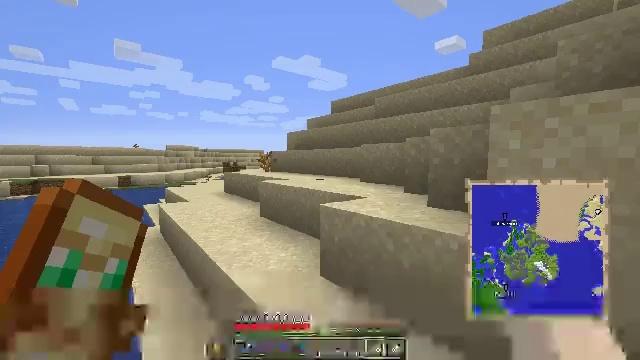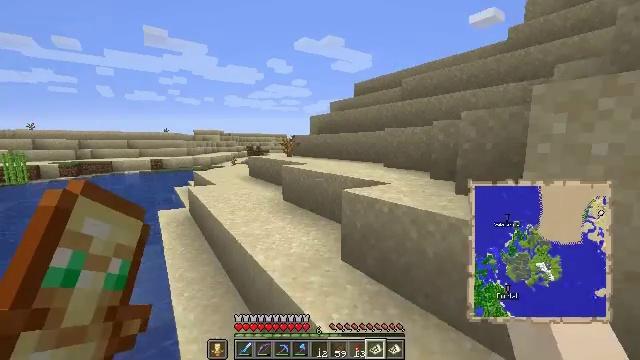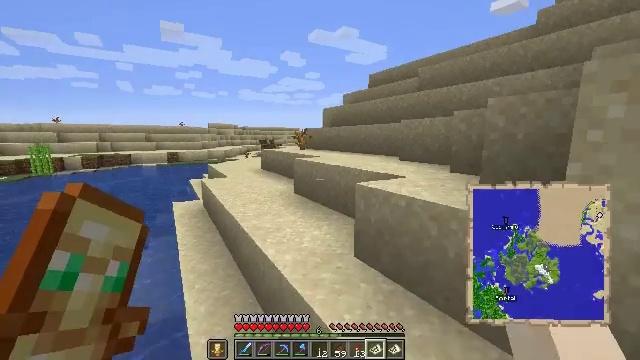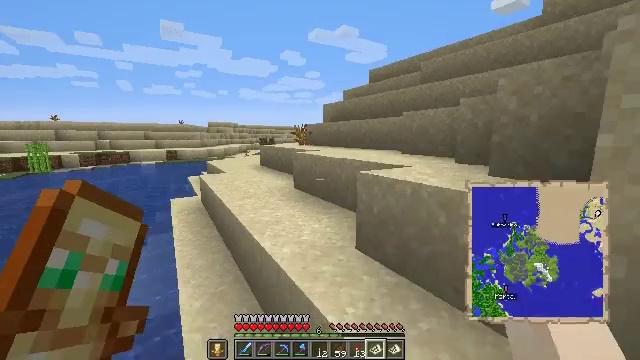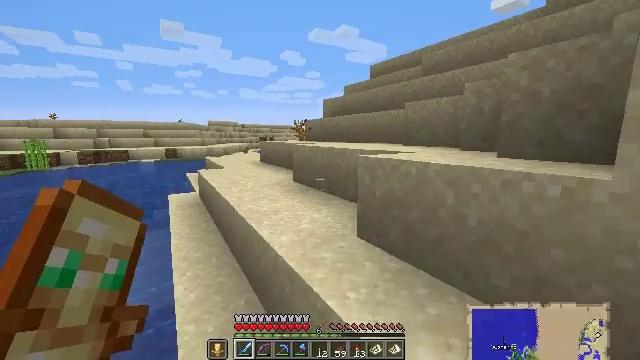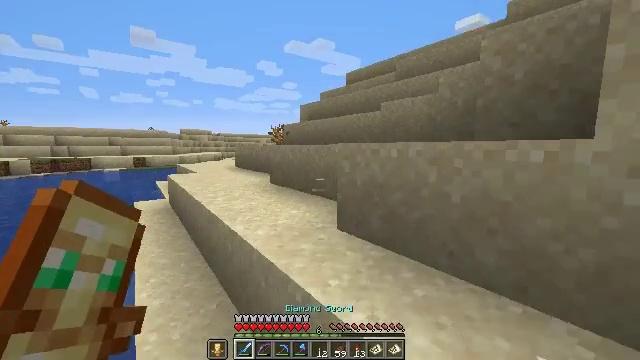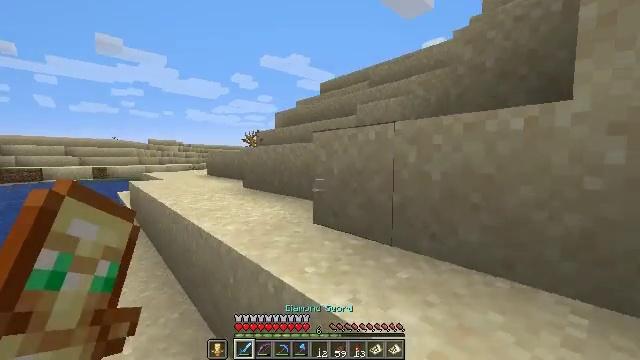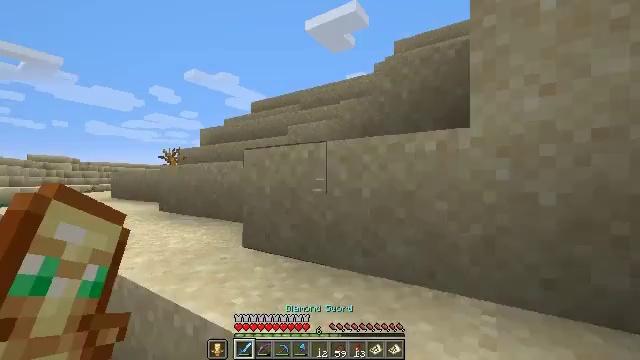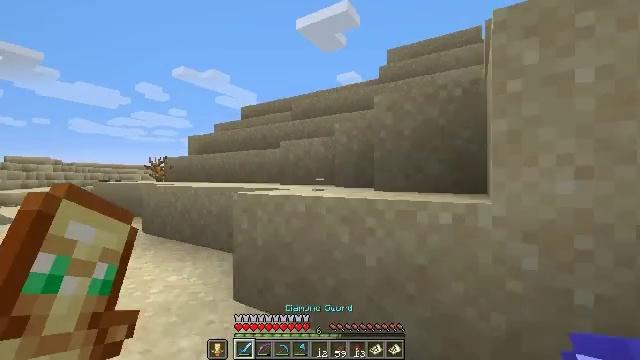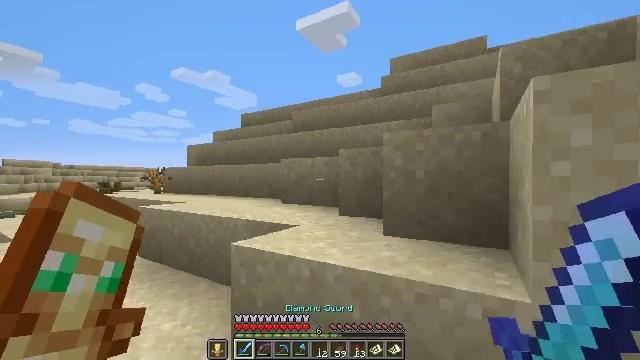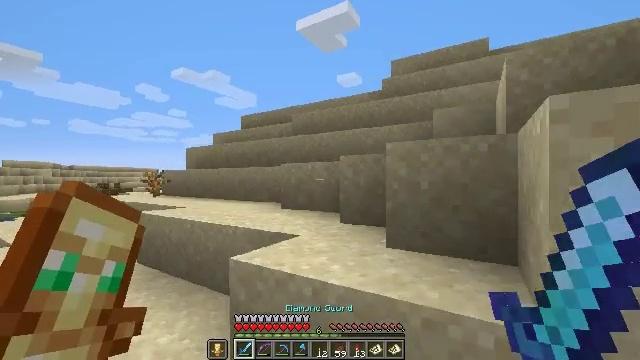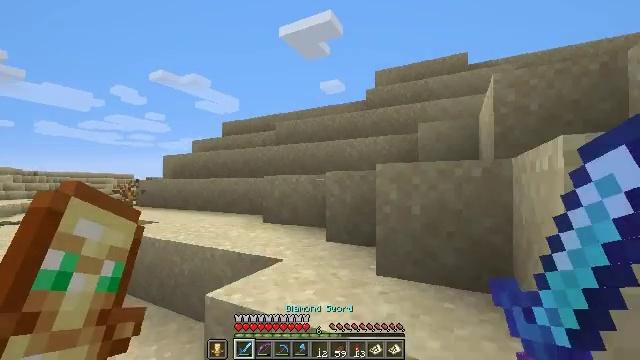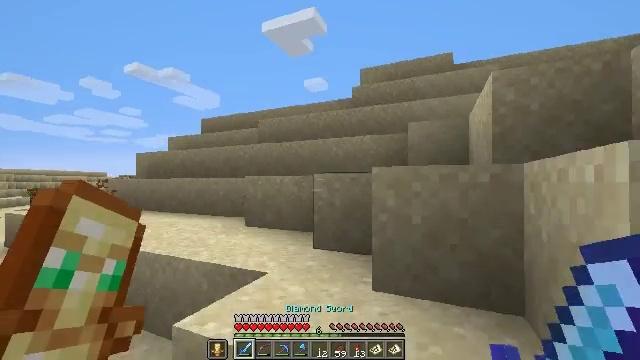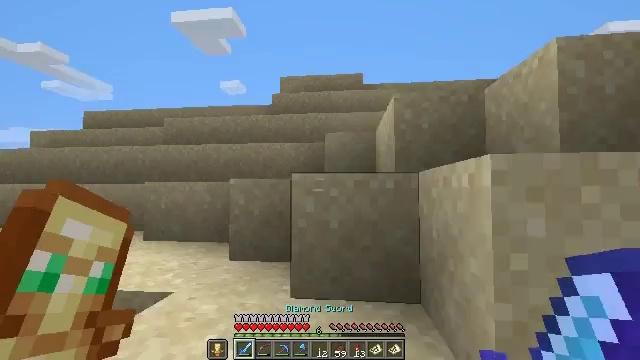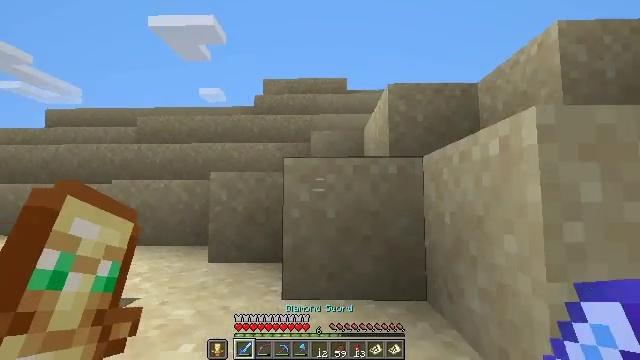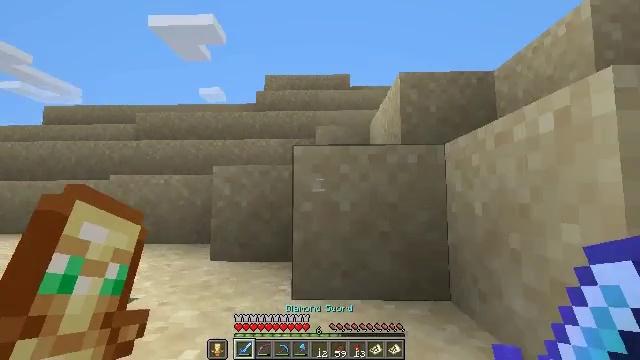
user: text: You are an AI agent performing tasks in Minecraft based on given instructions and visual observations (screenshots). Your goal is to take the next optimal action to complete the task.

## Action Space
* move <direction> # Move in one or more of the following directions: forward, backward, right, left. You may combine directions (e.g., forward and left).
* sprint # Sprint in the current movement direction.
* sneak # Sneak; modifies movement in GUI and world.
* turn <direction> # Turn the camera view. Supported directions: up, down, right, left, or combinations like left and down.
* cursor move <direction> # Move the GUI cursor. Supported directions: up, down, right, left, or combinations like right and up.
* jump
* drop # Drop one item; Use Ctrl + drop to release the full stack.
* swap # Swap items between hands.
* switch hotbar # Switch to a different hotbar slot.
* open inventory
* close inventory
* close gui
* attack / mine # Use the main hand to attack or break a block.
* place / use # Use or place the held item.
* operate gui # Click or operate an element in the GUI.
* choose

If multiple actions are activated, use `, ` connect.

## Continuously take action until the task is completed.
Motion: motion action
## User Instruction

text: Attack the hay block to get hay.
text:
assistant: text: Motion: move forward, turn left and down
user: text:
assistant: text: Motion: move forward, turn left and down
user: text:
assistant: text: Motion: move forward
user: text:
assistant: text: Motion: move forward, switch to hotbar 1
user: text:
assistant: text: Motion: move forward, turn right and up, jump, switch to hotbar 1
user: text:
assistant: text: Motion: move forward, turn right and up, jump
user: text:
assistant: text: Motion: move forward, turn right and up, jump
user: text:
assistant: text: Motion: move forward, turn right, jump
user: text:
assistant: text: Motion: move forward
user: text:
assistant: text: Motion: move forward
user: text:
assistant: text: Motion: move forward, turn right and up, jump
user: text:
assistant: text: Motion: move forward, turn right, jump
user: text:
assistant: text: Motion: move forward, turn right and up, jump
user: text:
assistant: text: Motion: move forward, turn right and up, jump
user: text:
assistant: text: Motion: move forward
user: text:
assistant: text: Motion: move forward, turn right
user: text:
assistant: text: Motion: move forward, turn right and down
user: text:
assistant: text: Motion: move forward, turn right, jump
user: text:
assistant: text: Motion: move forward, turn right and up, jump
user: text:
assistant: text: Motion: move forward, jump
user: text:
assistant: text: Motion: move forward, jump
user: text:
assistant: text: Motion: move forward, turn right, jump
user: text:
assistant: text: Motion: move forward, turn right
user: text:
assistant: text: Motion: move forward
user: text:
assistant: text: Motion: move forward
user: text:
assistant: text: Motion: move forward, jump
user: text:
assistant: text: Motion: move forward, jump
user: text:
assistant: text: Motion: move forward, jump
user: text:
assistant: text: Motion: move forward, turn right and down, jump
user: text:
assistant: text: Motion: move forward, jump